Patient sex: F
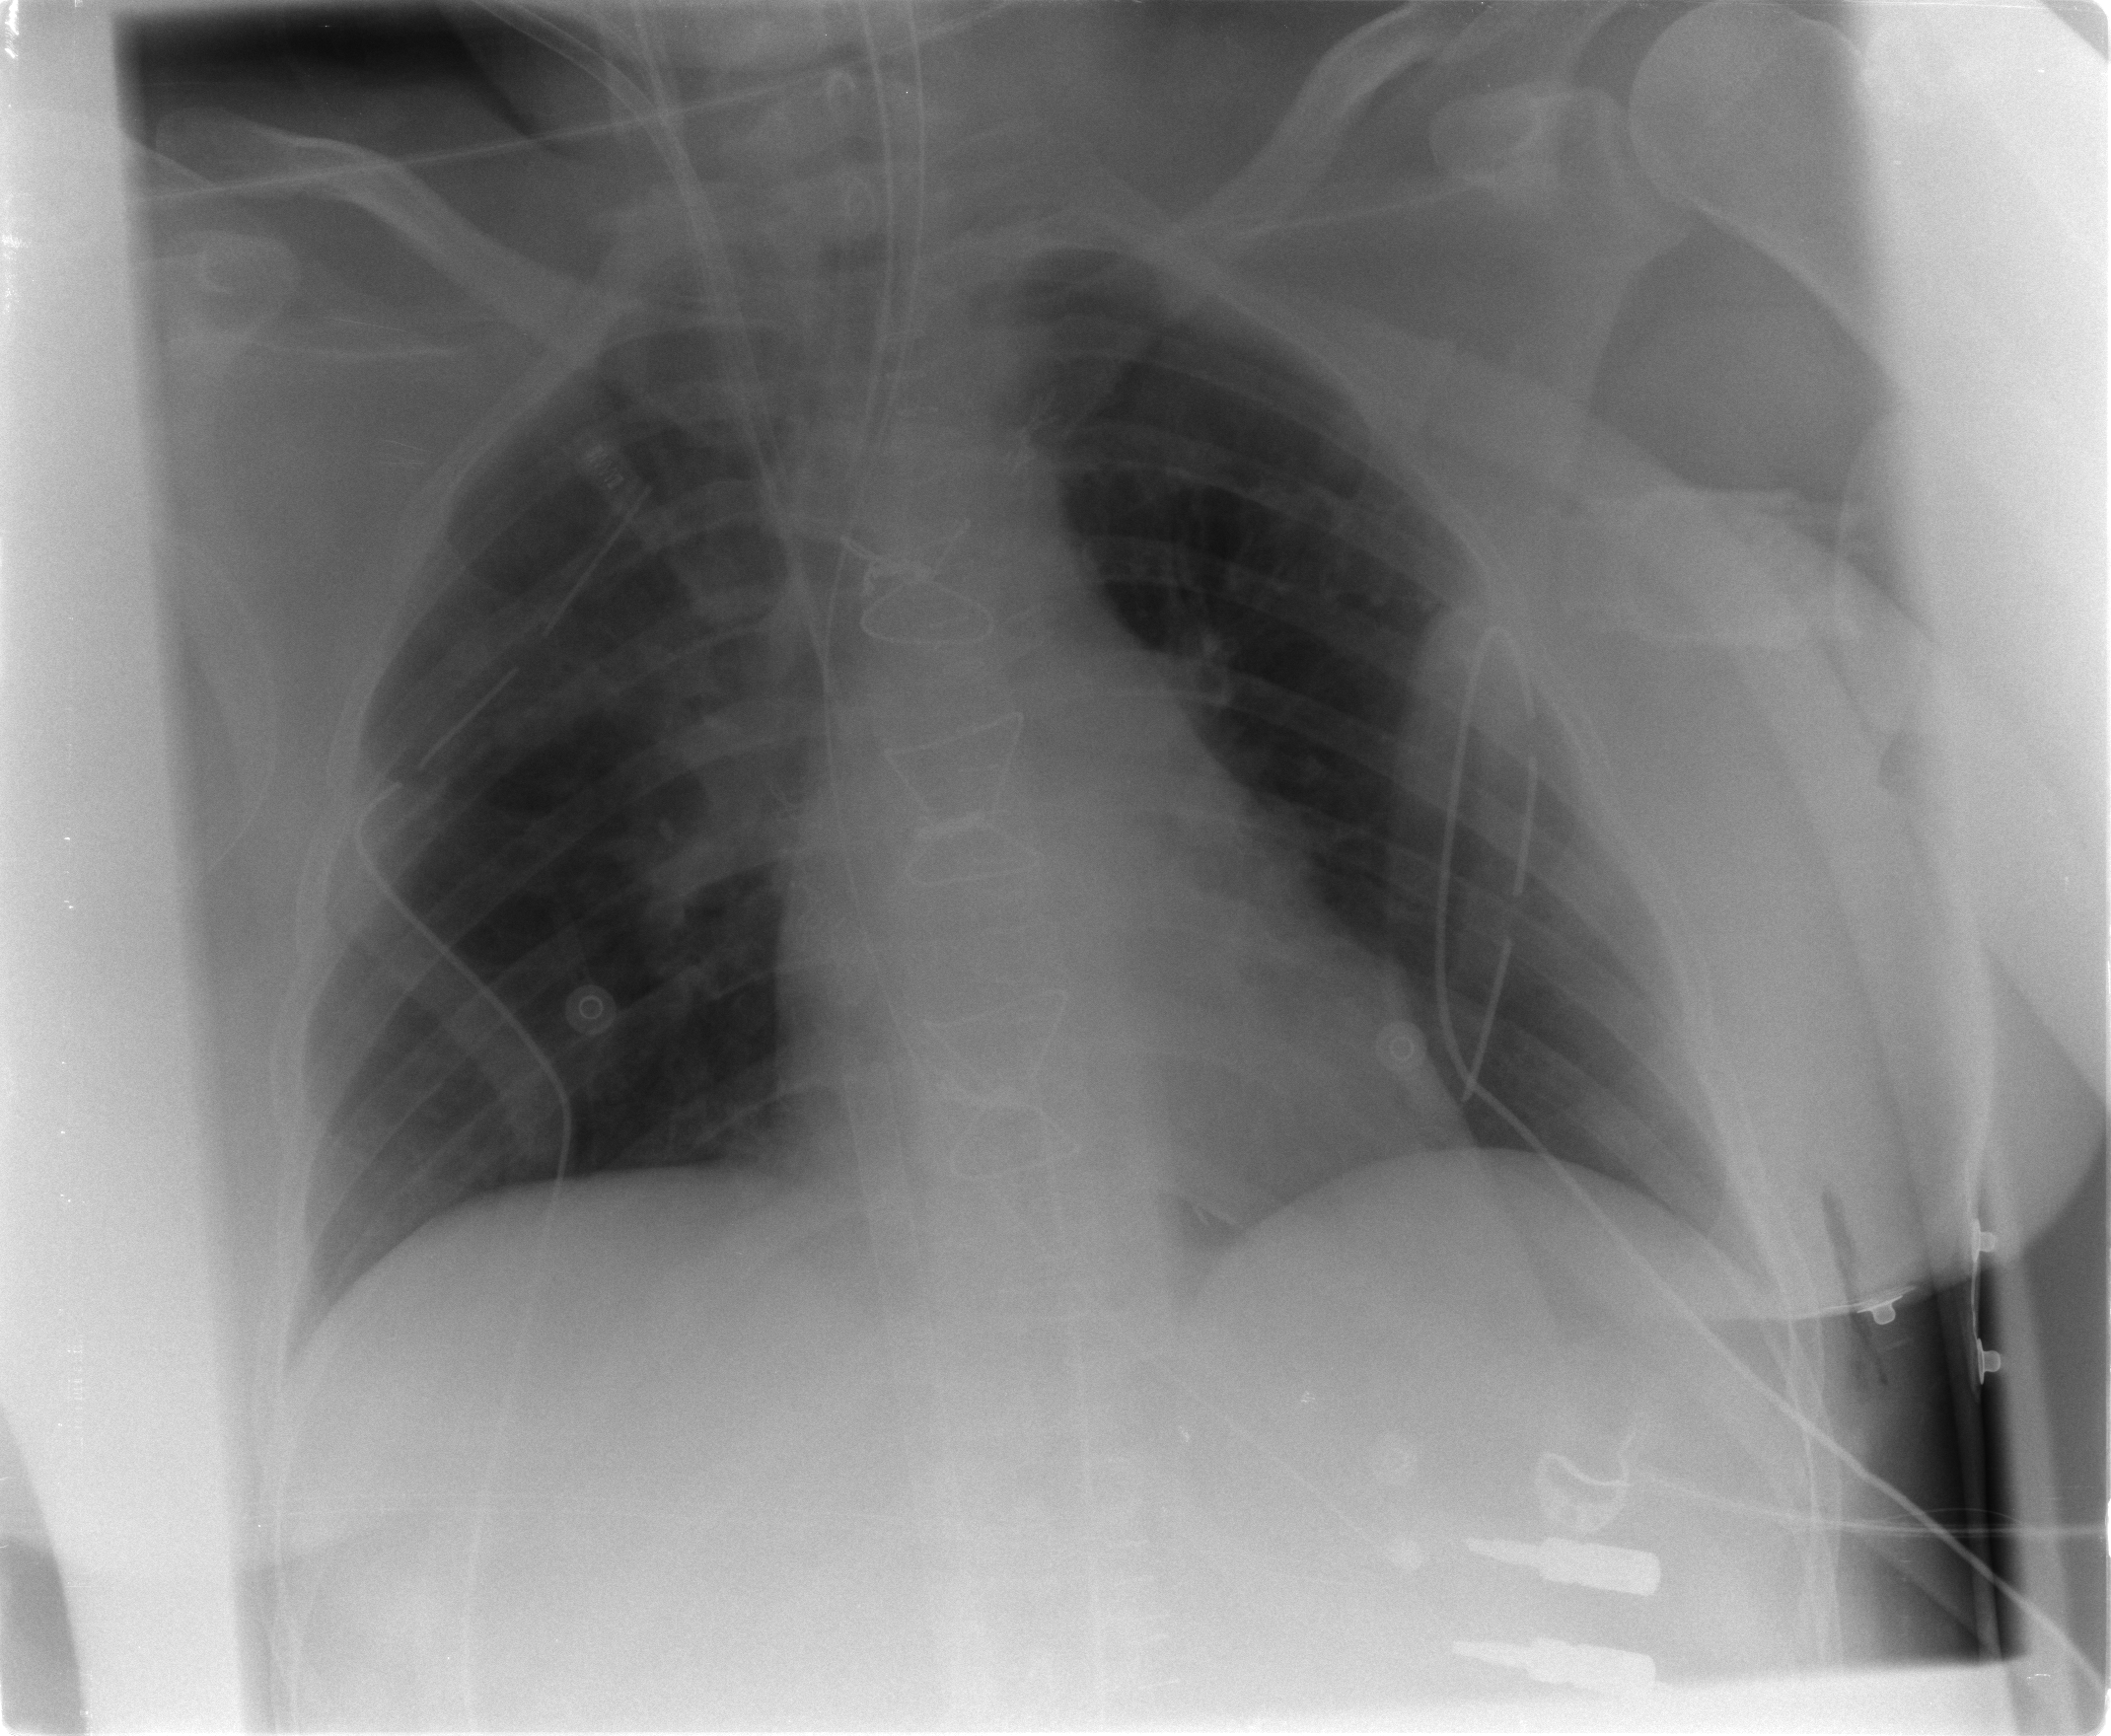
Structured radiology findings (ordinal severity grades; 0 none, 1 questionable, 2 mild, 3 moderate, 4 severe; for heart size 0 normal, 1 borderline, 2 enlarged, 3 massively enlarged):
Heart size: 0
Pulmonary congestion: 1
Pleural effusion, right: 0
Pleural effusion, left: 0
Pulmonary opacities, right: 2
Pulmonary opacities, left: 0
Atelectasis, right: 2
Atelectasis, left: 0